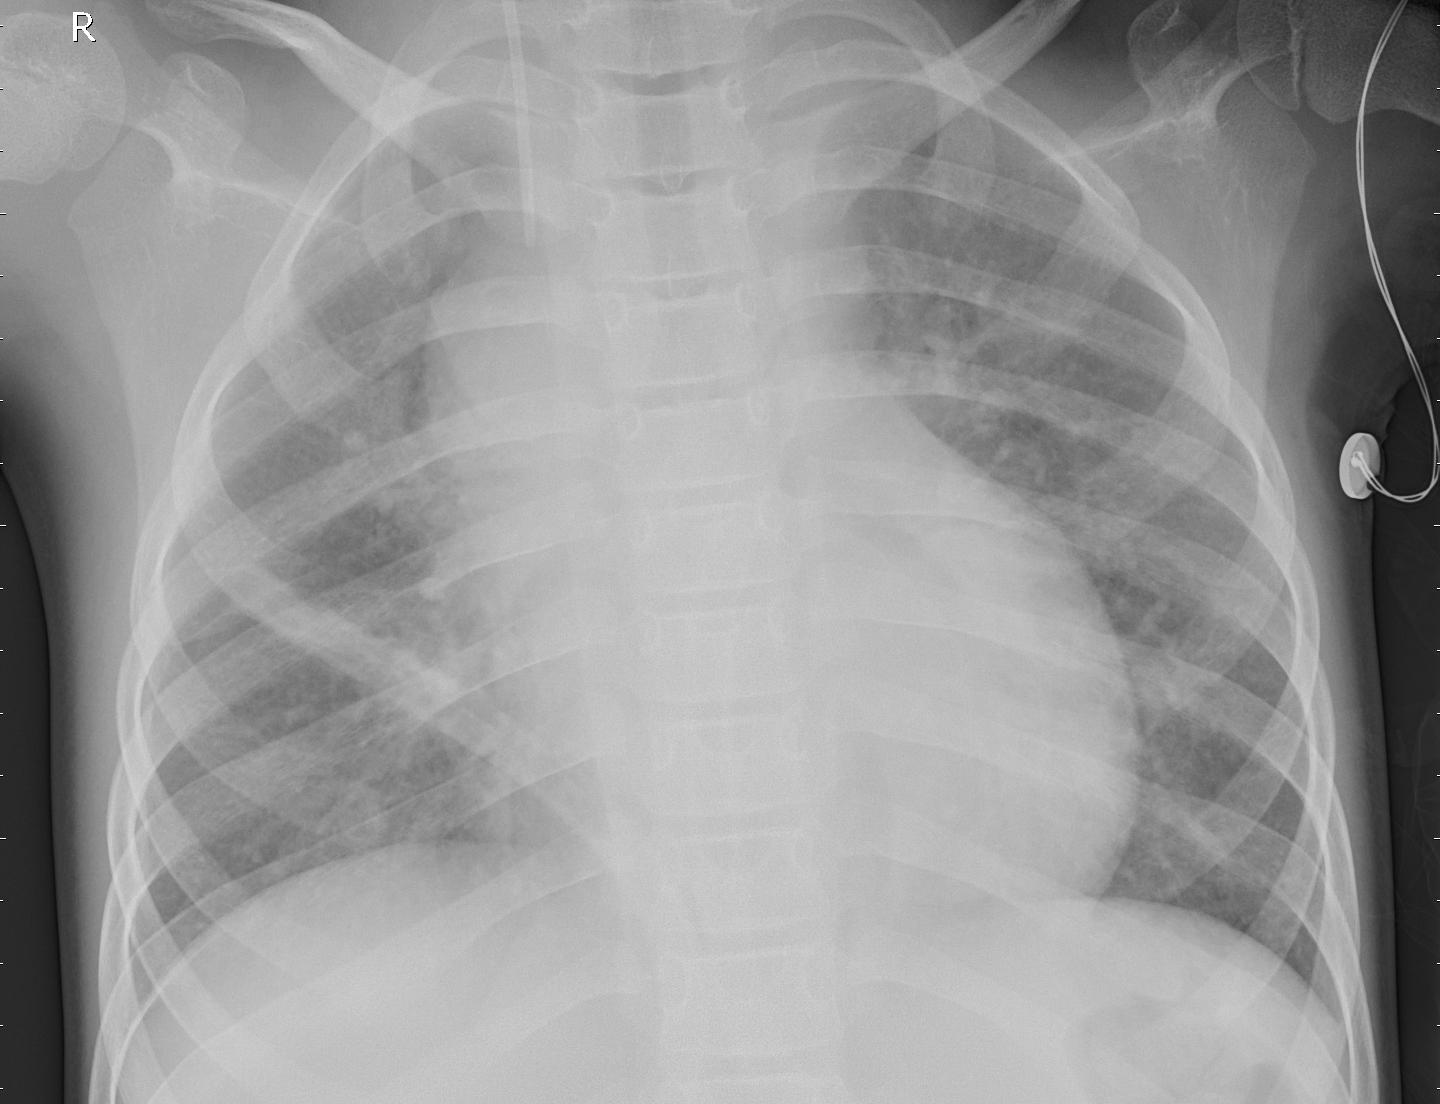
Diagnosis: PNEUMONIA